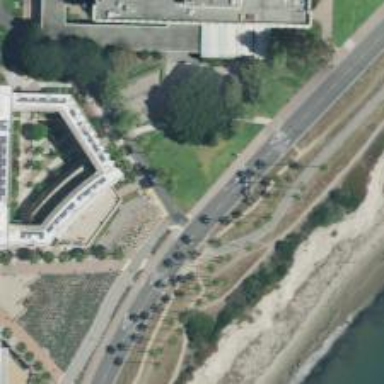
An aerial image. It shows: Unmarked asphalt crossing on cycleway road.